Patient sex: M
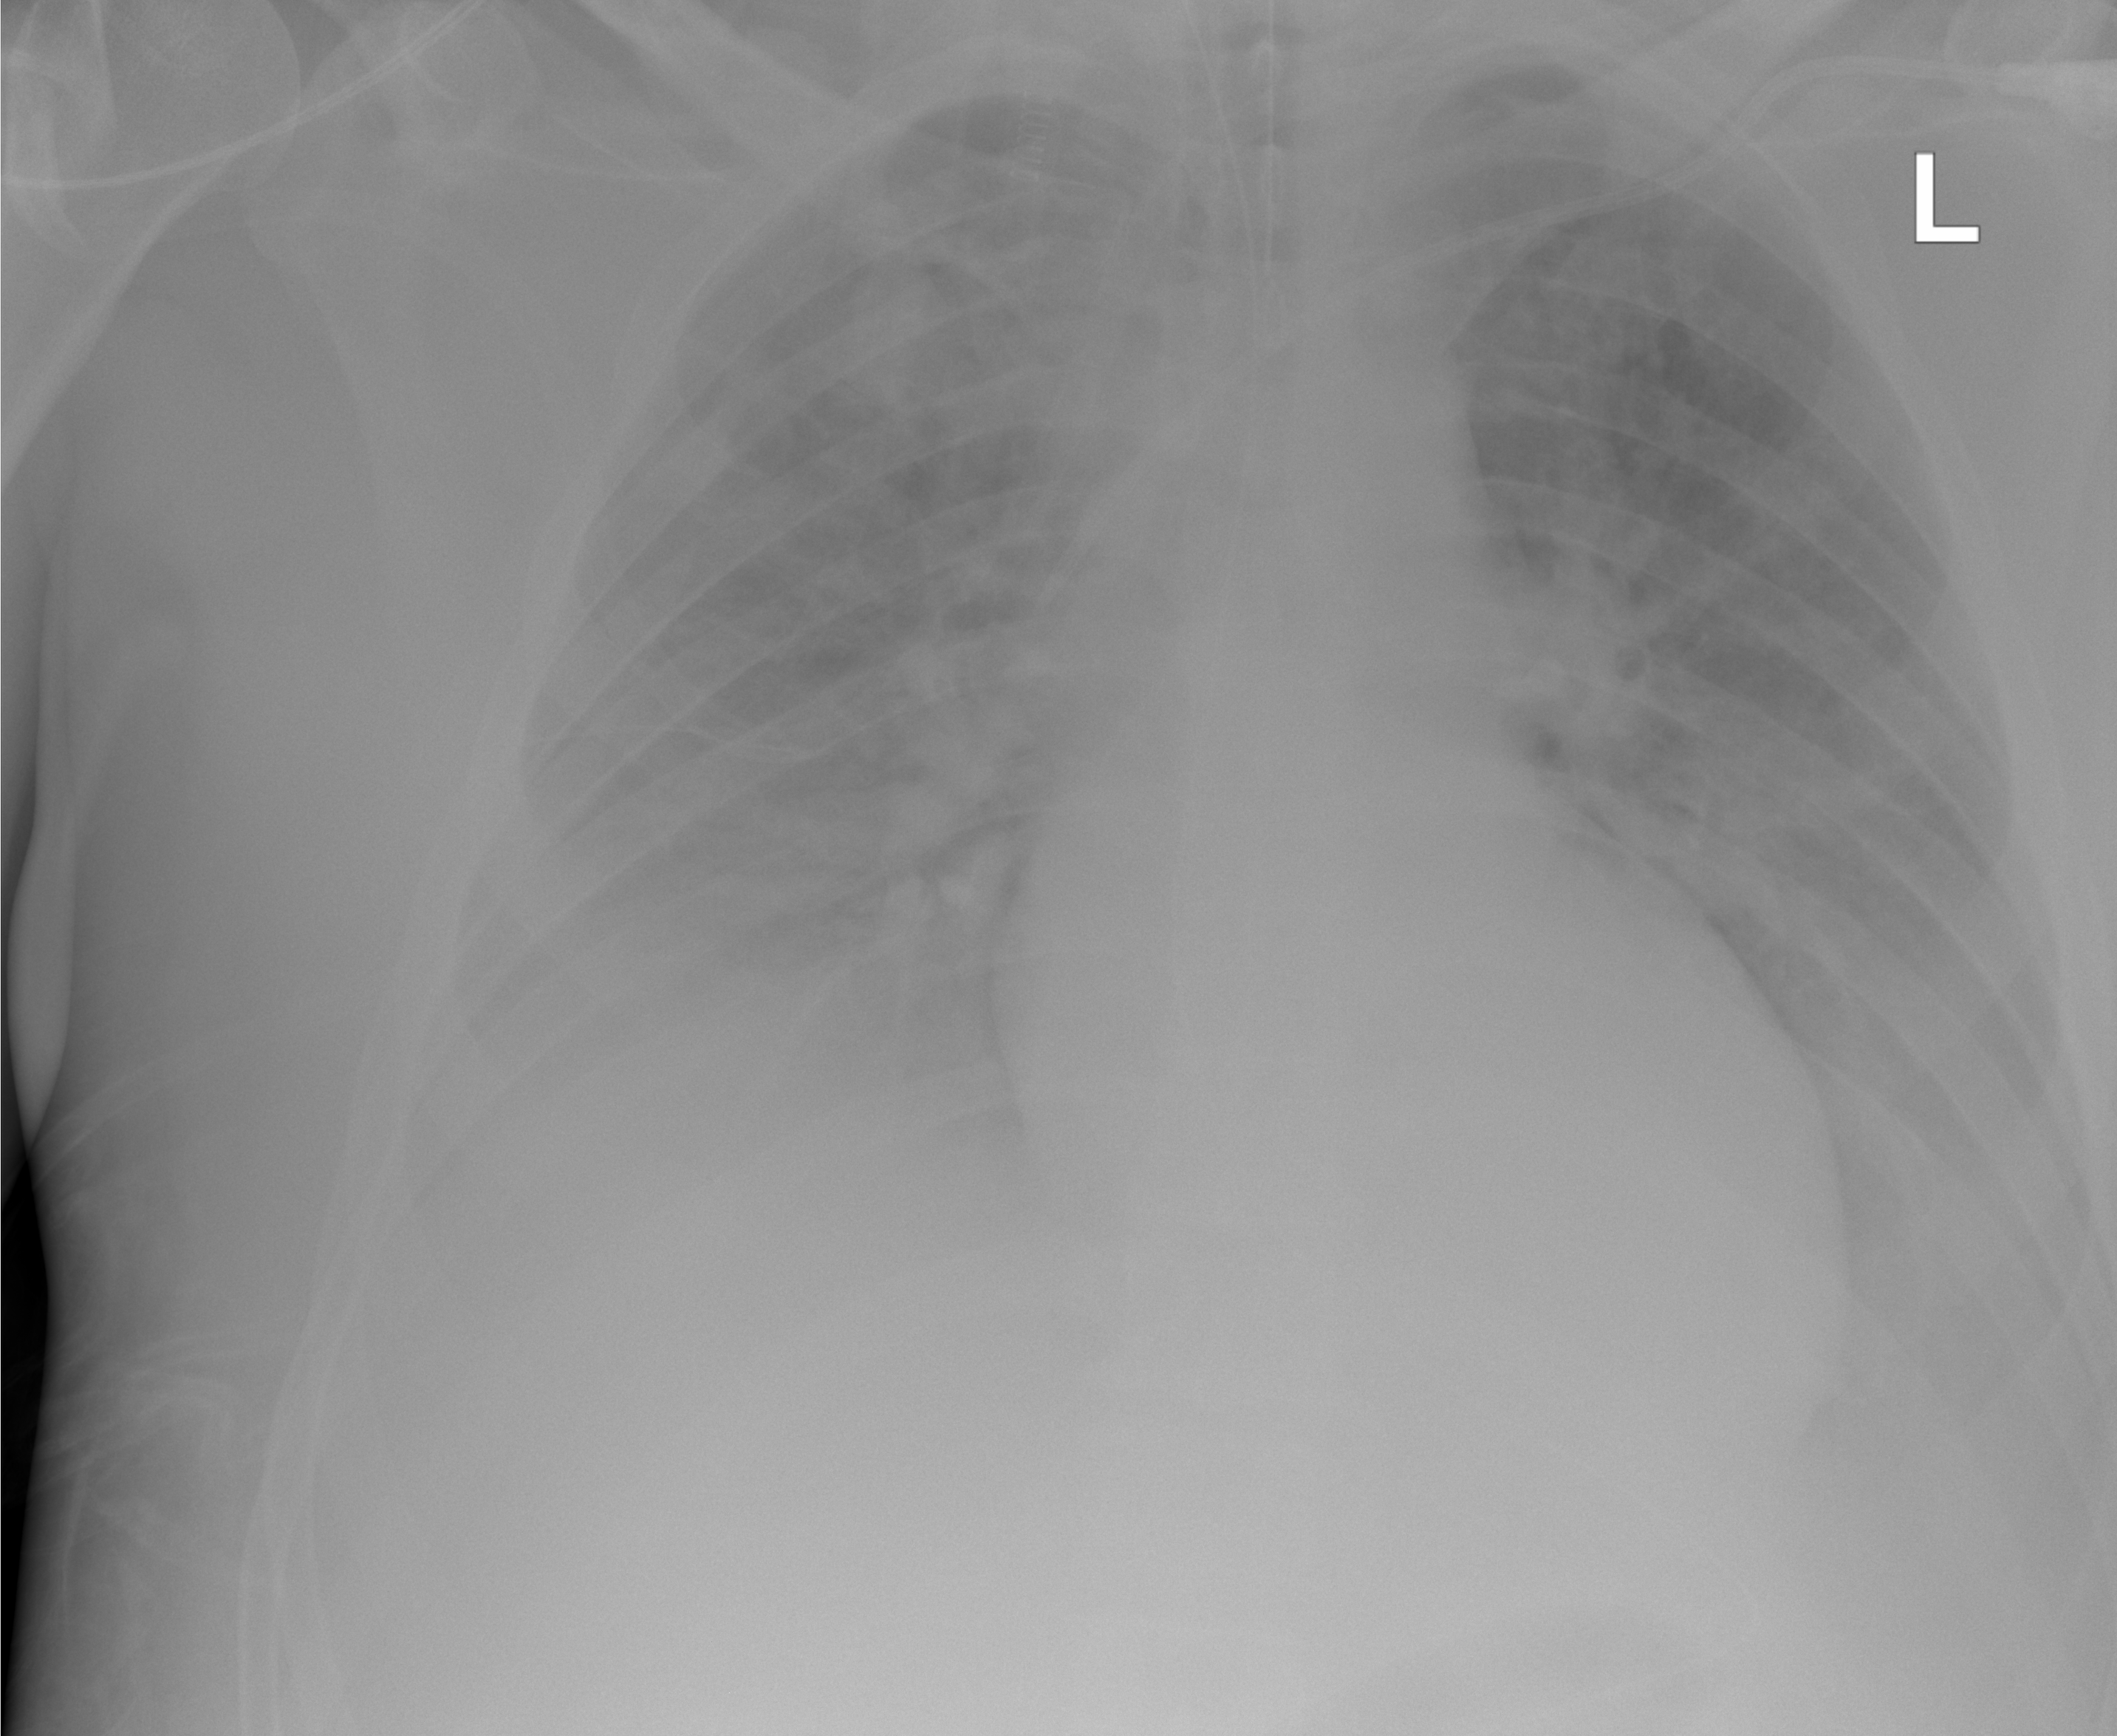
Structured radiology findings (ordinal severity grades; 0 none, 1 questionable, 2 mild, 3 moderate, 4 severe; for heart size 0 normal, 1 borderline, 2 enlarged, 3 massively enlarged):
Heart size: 0
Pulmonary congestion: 2
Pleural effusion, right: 2
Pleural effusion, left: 2
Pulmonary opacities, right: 1
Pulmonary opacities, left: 0
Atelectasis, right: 2
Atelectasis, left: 2